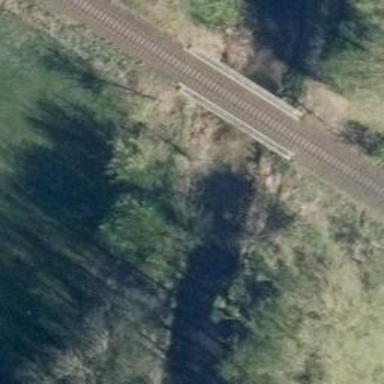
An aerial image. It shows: Canal culvert running through tunnel.